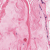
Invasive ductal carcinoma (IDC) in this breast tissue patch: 0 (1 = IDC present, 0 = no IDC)